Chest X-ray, PA view. Patient: 26 years old, sex M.
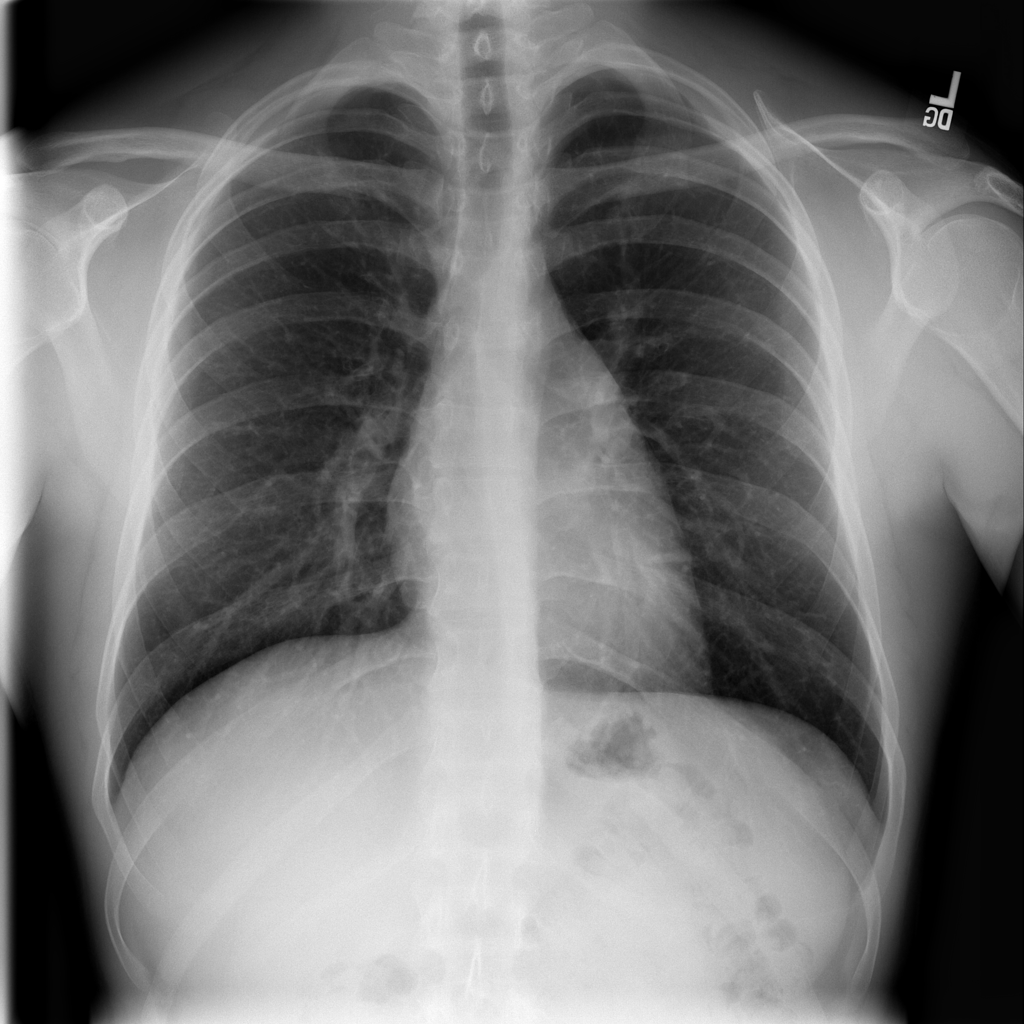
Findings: No Finding